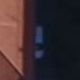
Vehicle type: Car